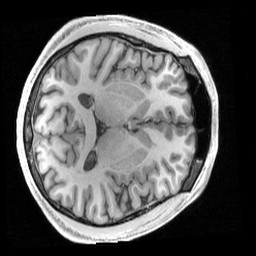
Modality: T1w
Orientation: axial
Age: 26
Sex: male
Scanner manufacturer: siemens
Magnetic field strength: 3 T
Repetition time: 2.4 s
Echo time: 0.00231 s